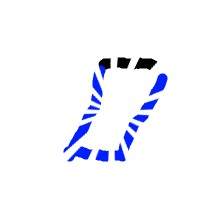
Shape: parallelogram